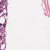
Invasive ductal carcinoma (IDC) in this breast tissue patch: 1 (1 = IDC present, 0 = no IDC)